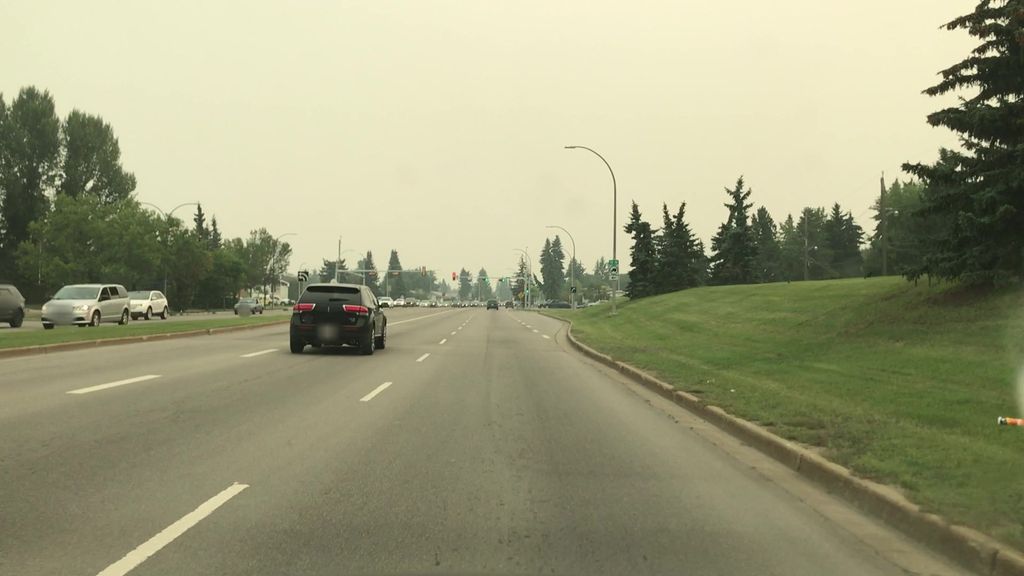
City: edmonton